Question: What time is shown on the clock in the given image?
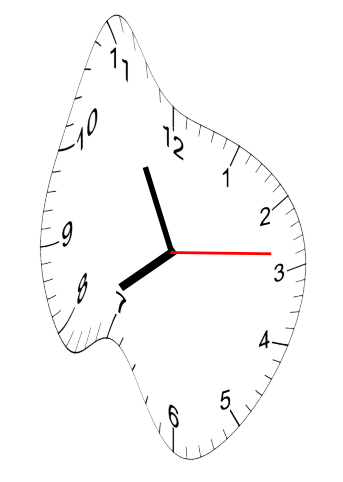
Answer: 07:55:14